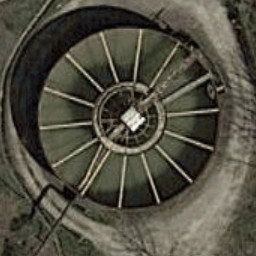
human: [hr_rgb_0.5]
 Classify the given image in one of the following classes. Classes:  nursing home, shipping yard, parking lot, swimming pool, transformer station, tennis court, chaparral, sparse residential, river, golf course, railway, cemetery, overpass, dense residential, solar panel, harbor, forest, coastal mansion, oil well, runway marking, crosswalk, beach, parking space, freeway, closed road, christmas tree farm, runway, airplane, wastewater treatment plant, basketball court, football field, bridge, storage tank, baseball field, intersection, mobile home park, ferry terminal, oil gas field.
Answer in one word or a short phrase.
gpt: wastewater treatment plant